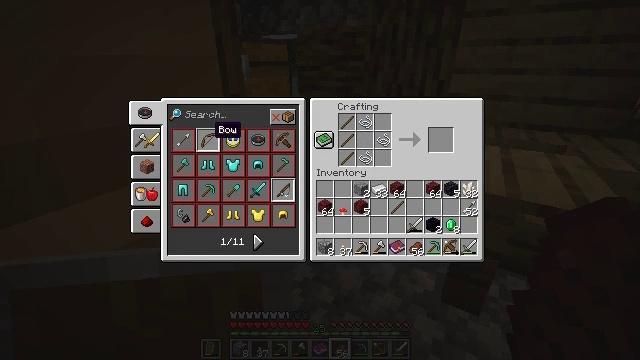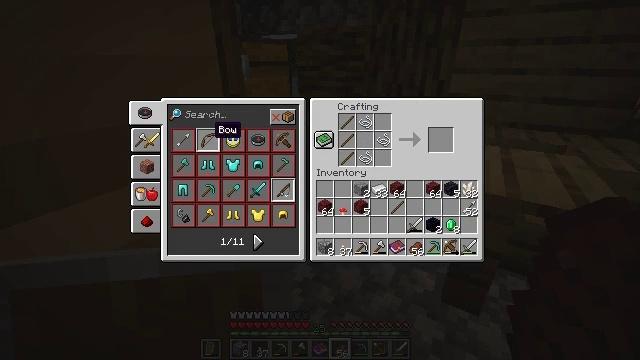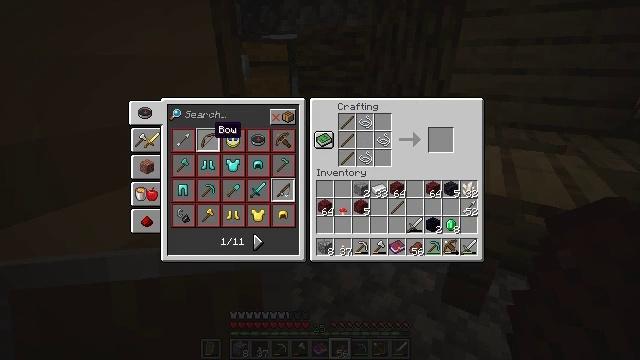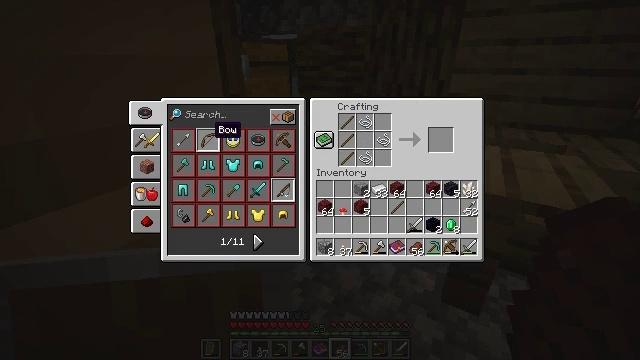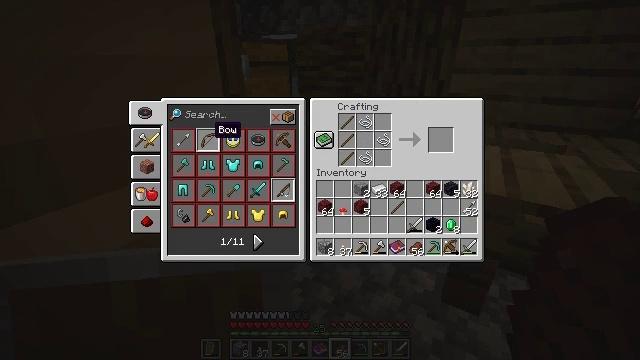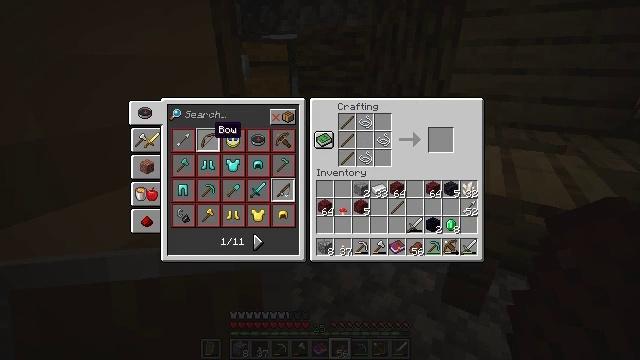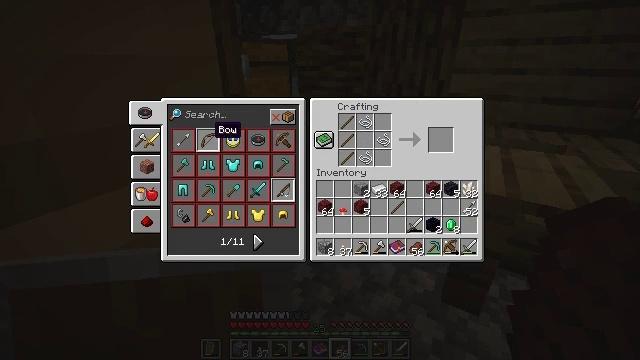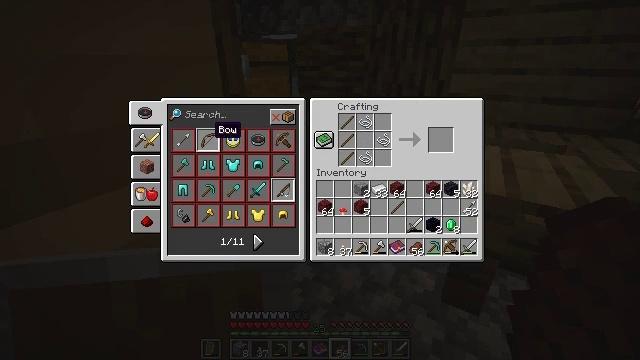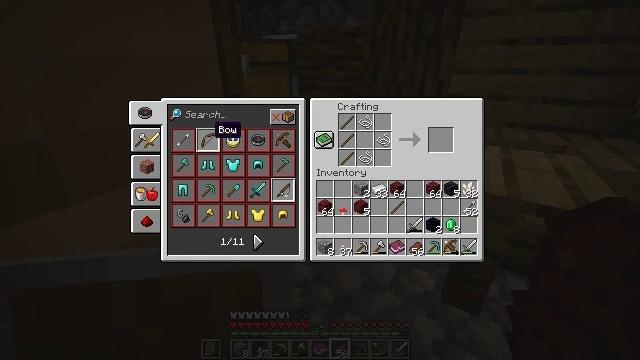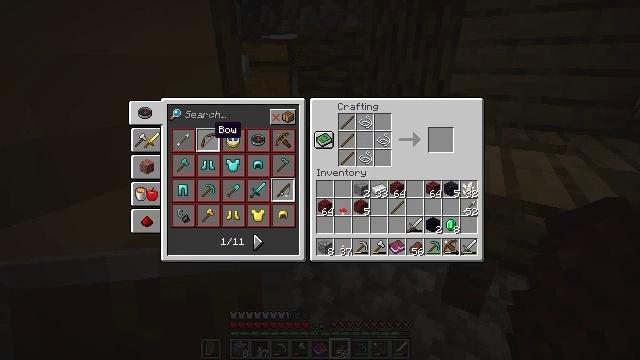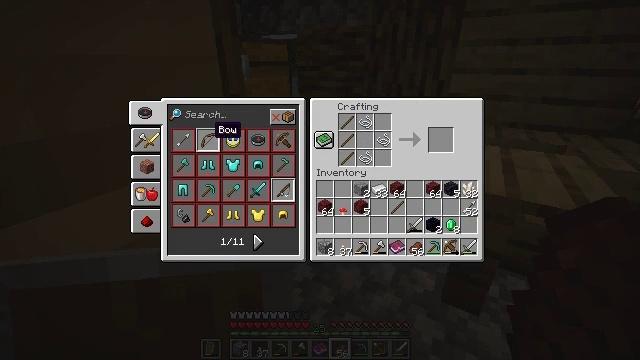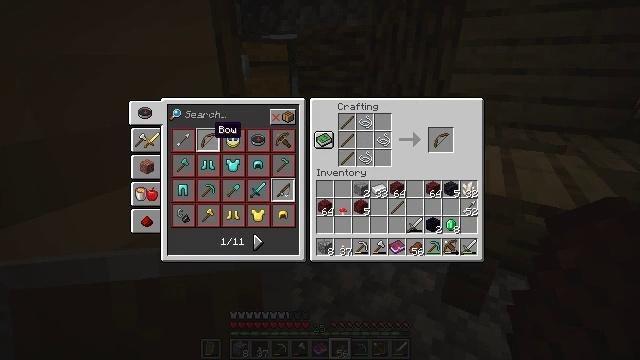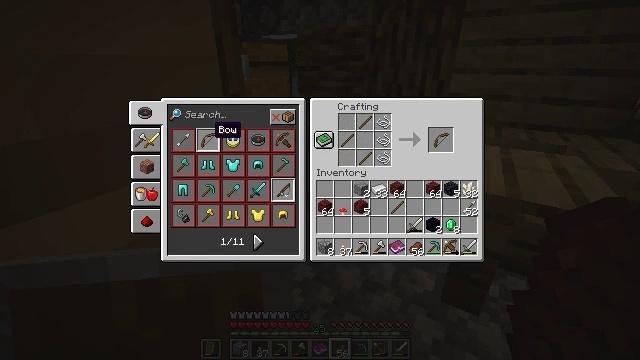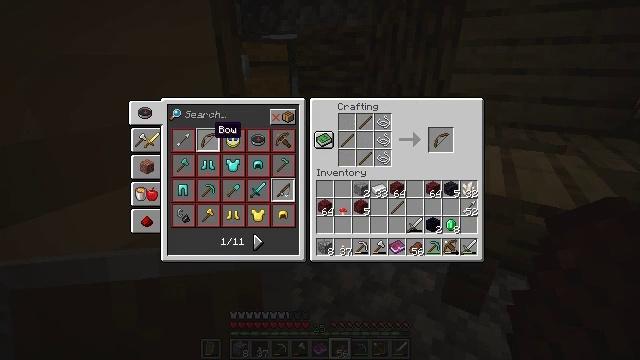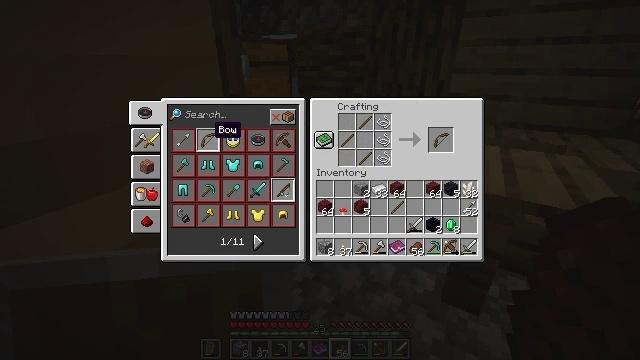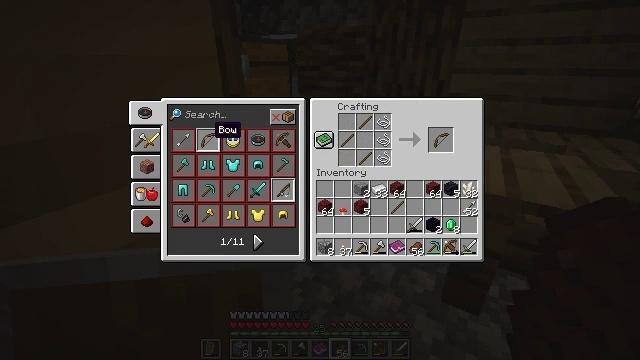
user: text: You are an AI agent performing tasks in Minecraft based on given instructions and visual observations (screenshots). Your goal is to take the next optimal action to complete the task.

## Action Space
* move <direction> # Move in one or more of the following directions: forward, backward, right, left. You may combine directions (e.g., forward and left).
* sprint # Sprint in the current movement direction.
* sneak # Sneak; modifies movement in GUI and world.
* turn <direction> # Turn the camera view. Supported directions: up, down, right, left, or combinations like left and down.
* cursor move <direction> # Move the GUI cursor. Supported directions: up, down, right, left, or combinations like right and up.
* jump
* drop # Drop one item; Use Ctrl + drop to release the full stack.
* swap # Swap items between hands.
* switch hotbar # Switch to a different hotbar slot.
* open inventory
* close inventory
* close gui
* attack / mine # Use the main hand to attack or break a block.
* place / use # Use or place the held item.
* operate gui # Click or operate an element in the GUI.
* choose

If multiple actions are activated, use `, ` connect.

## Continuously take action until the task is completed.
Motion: motion action
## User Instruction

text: Use string and sticks to craft a bow.
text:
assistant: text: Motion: no_op
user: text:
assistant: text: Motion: no_op
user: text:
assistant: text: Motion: no_op
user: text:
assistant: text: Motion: no_op
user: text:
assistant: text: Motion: no_op
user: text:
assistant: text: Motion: attack / mine
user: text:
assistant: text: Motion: attack / mine
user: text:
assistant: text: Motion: no_op
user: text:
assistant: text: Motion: no_op
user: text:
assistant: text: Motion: no_op
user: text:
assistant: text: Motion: no_op
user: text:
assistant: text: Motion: no_op
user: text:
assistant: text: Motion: no_op
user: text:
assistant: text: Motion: no_op
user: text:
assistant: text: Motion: no_op
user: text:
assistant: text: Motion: no_op
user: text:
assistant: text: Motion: no_op
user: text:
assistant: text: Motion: no_op
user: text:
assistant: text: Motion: no_op
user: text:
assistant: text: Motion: no_op
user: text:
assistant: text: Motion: no_op
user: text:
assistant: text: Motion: no_op
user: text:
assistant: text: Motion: no_op
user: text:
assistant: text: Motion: no_op
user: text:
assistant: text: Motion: turn right
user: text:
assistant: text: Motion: turn right
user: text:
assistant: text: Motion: turn right
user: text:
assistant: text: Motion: turn right
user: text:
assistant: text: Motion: turn right
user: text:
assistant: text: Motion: turn right